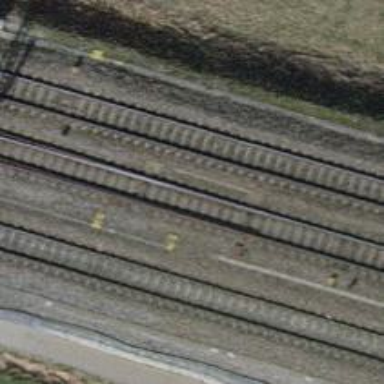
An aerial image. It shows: Railway switch.